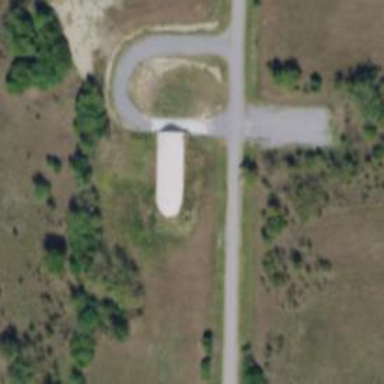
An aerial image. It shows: Military bunker for protection and defense.